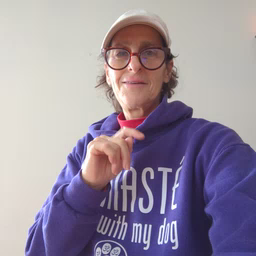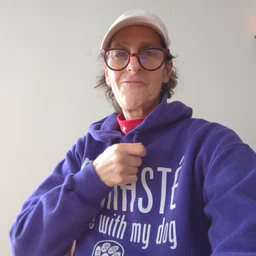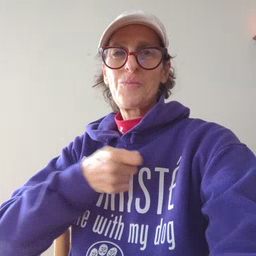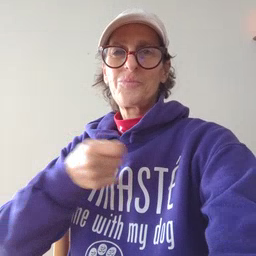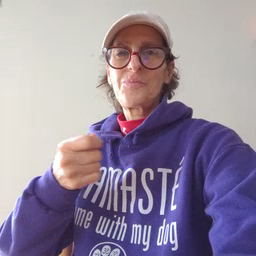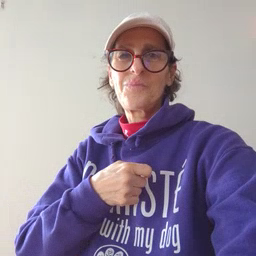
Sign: vacuum